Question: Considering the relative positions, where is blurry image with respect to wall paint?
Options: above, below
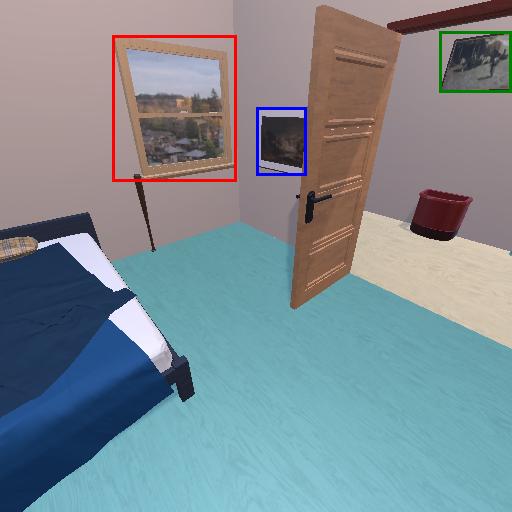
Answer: above